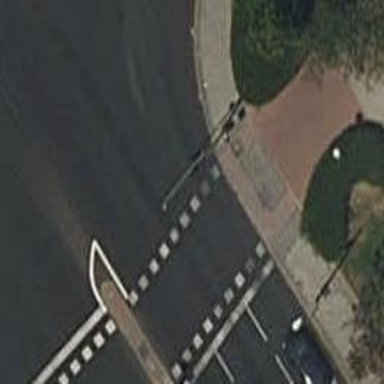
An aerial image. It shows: Crossing with traffic signals.